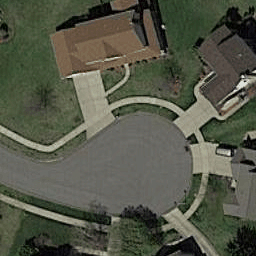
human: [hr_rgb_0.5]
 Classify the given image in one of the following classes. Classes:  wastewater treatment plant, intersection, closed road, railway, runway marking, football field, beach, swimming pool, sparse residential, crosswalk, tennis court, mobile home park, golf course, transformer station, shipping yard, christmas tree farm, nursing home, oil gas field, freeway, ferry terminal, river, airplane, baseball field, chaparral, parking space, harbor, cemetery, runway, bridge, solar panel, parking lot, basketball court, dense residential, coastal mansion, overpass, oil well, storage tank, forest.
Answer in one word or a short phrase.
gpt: closed road